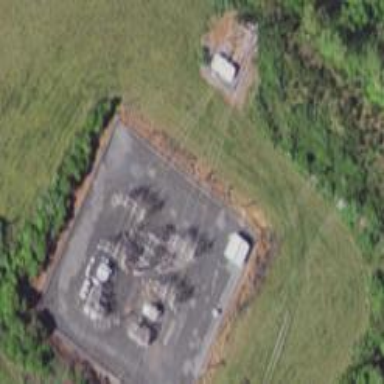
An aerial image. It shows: Distribution substation surrounded by fence.